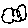
Label: cloud